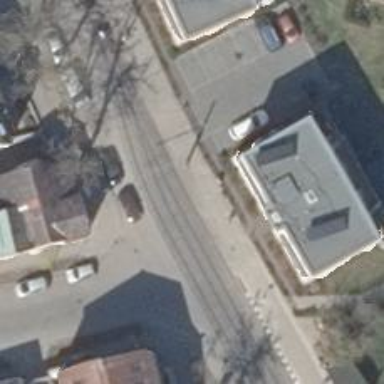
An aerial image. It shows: Tramway with electrified contact lines.